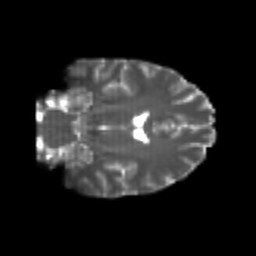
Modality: T2w
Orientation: coronal
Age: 26
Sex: female
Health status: healthy
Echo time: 0.074 s